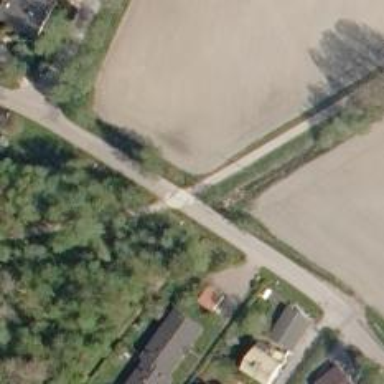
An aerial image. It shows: Cycleway with asphalt surface designed for Nordic skiing.